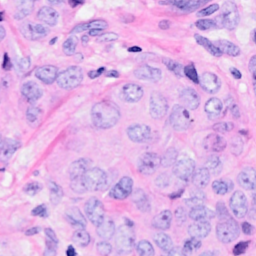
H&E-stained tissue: Breast